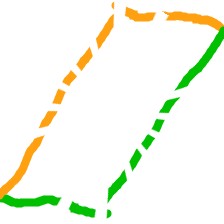
Shape: parallelogram